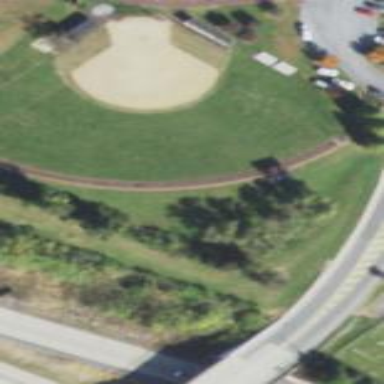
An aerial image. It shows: Softball pitch with grass surface for leisure land.